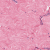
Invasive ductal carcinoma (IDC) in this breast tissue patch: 0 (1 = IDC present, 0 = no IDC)